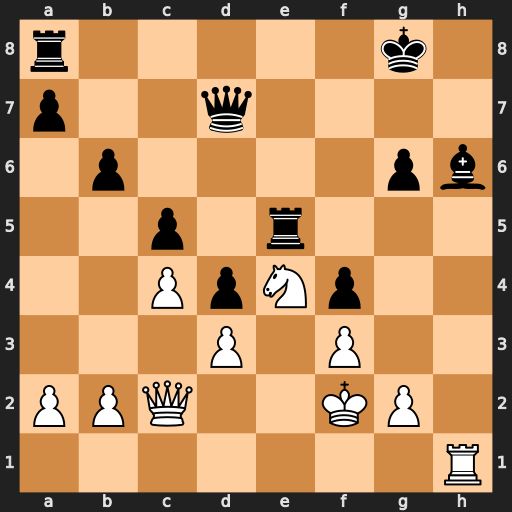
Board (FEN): r5k1/p2q4/1p4pb/2p1r3/2PpNp2/3P1P2/PPQ2KP1/7R
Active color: w
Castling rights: -
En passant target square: -
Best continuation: Nf6+ Kg7 Nxd7